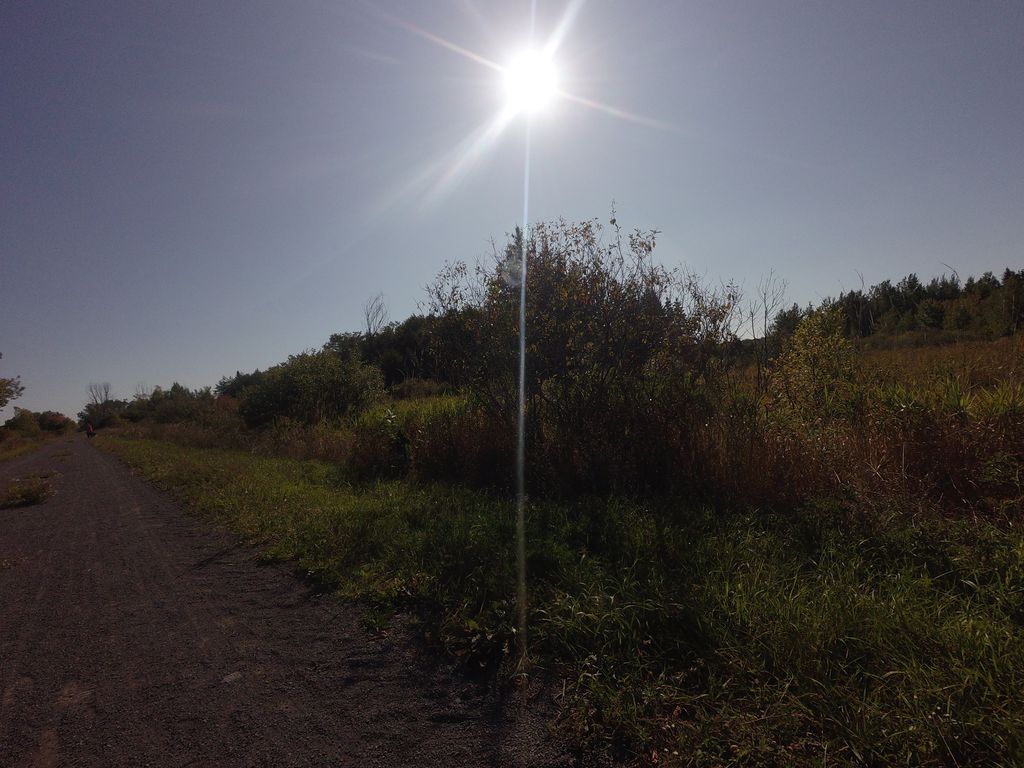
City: ottawa-gatineau